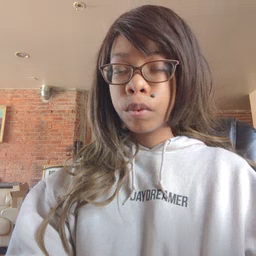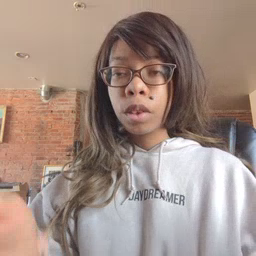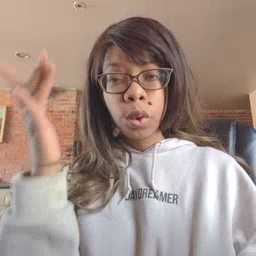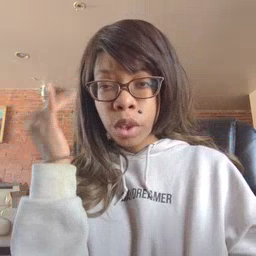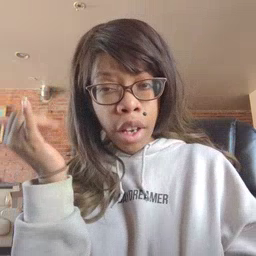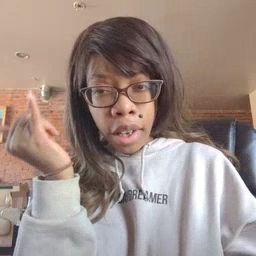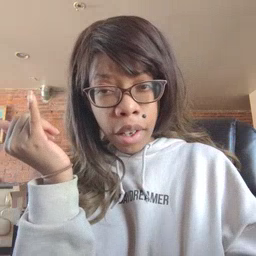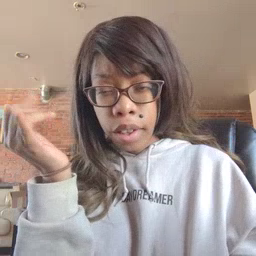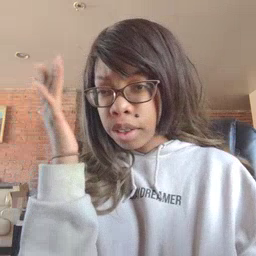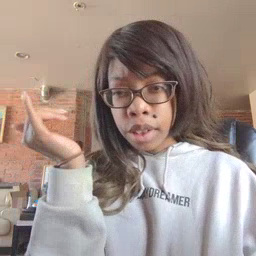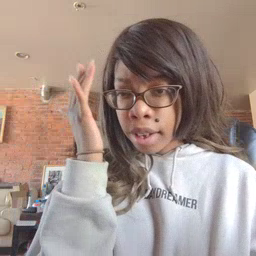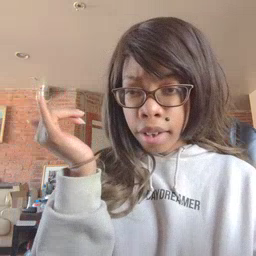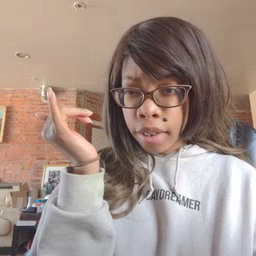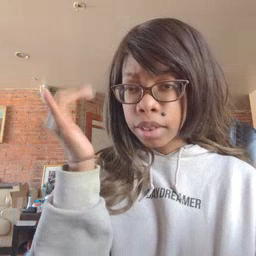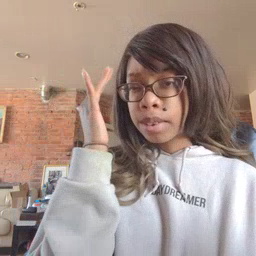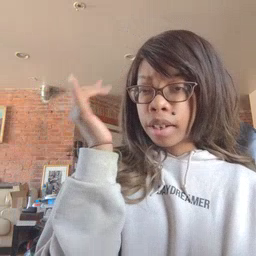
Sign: why